Field crop: maize
Growth stage: 2
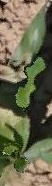
Species: maize